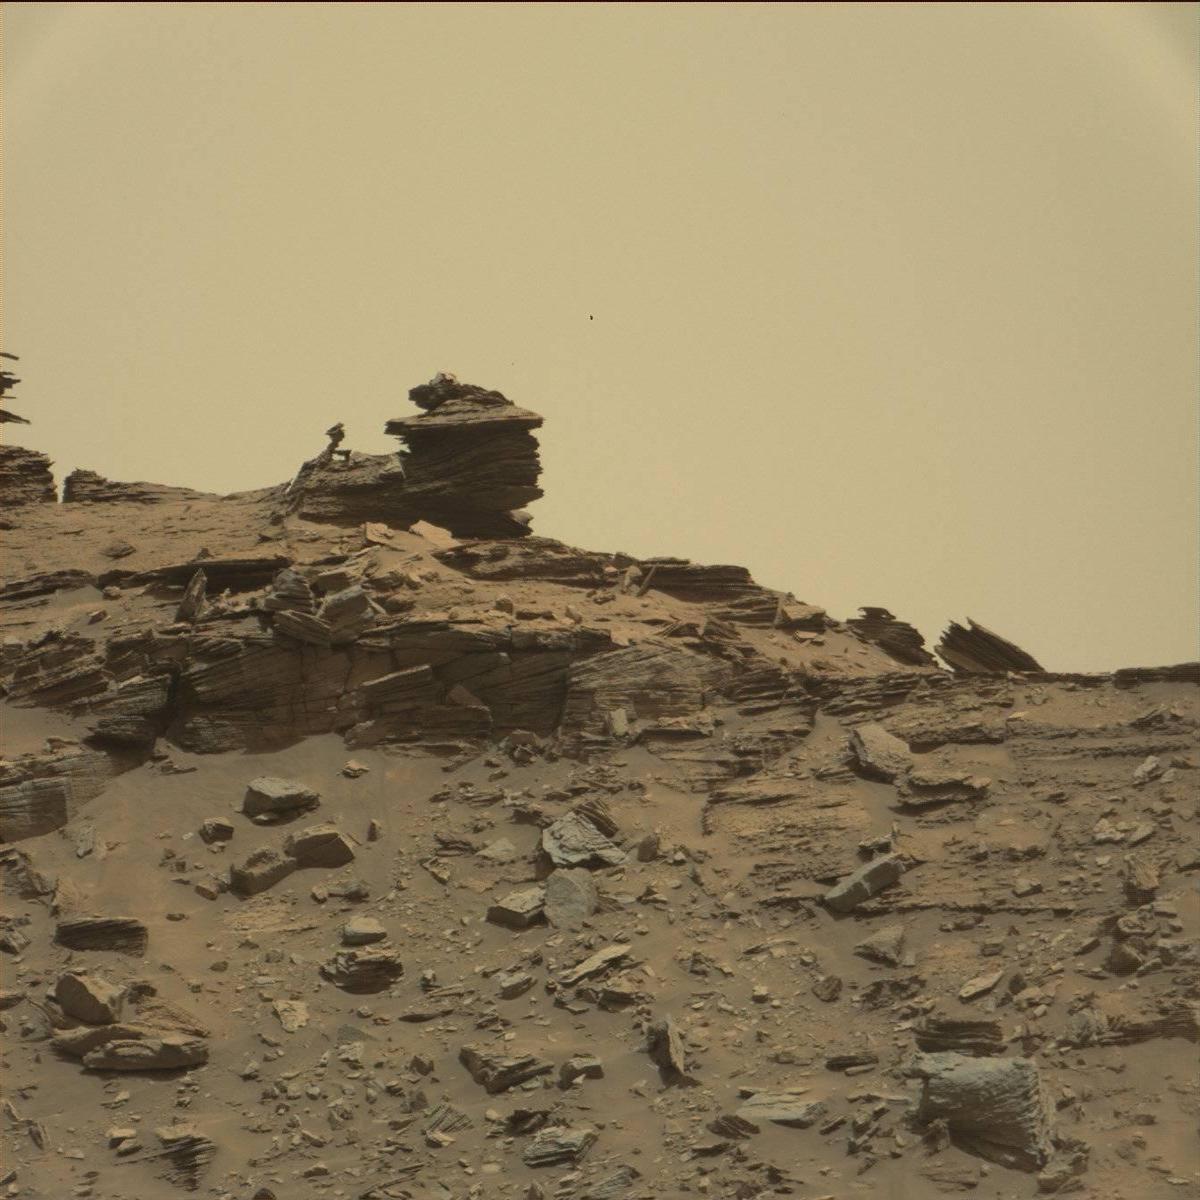
Terrain classes present: Bedrock, Rock, Sand / Soil, Sky